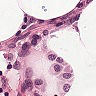
Metastatic tissue present: no